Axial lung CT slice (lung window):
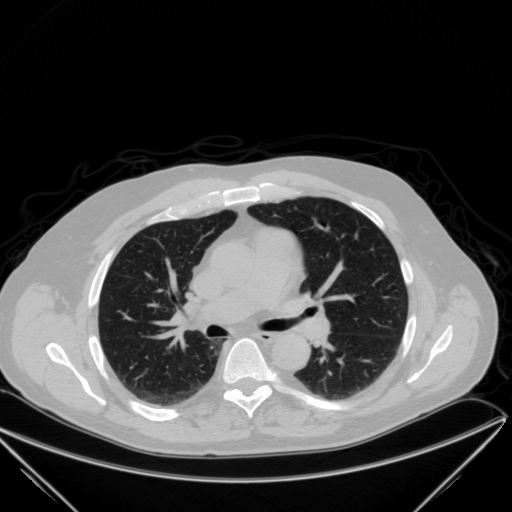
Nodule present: no